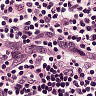
Metastatic tissue present: yes